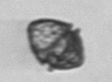
Label: Kryptoperidinium_triquetrum